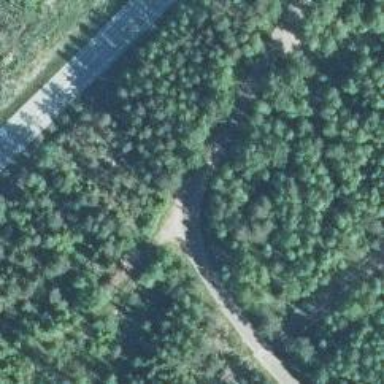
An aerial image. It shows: Unclassified road.